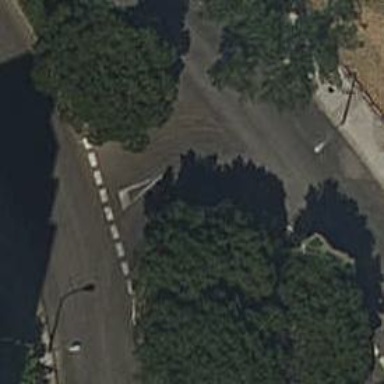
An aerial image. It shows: Residential road with roundabout.